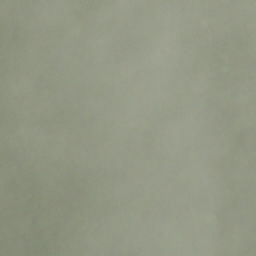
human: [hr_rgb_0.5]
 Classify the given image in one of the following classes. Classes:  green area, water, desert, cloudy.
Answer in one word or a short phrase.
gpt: cloudy